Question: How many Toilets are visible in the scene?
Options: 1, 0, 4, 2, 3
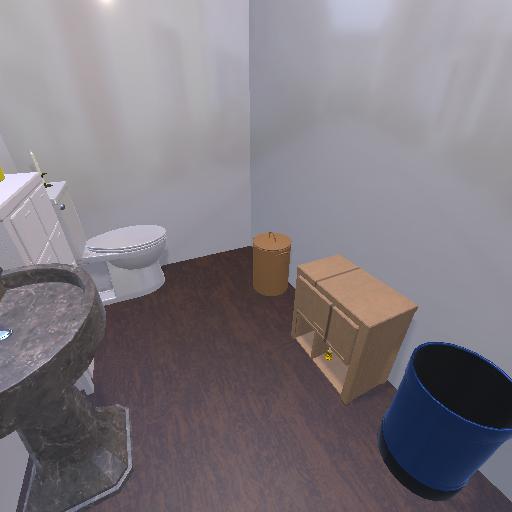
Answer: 1